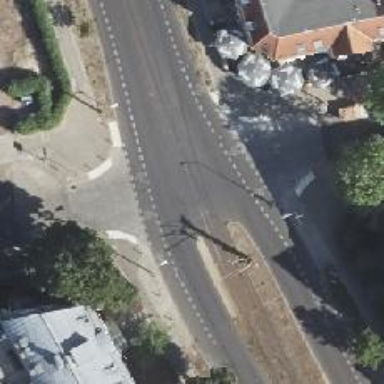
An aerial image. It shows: Tram level crossing on the railway.